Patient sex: M
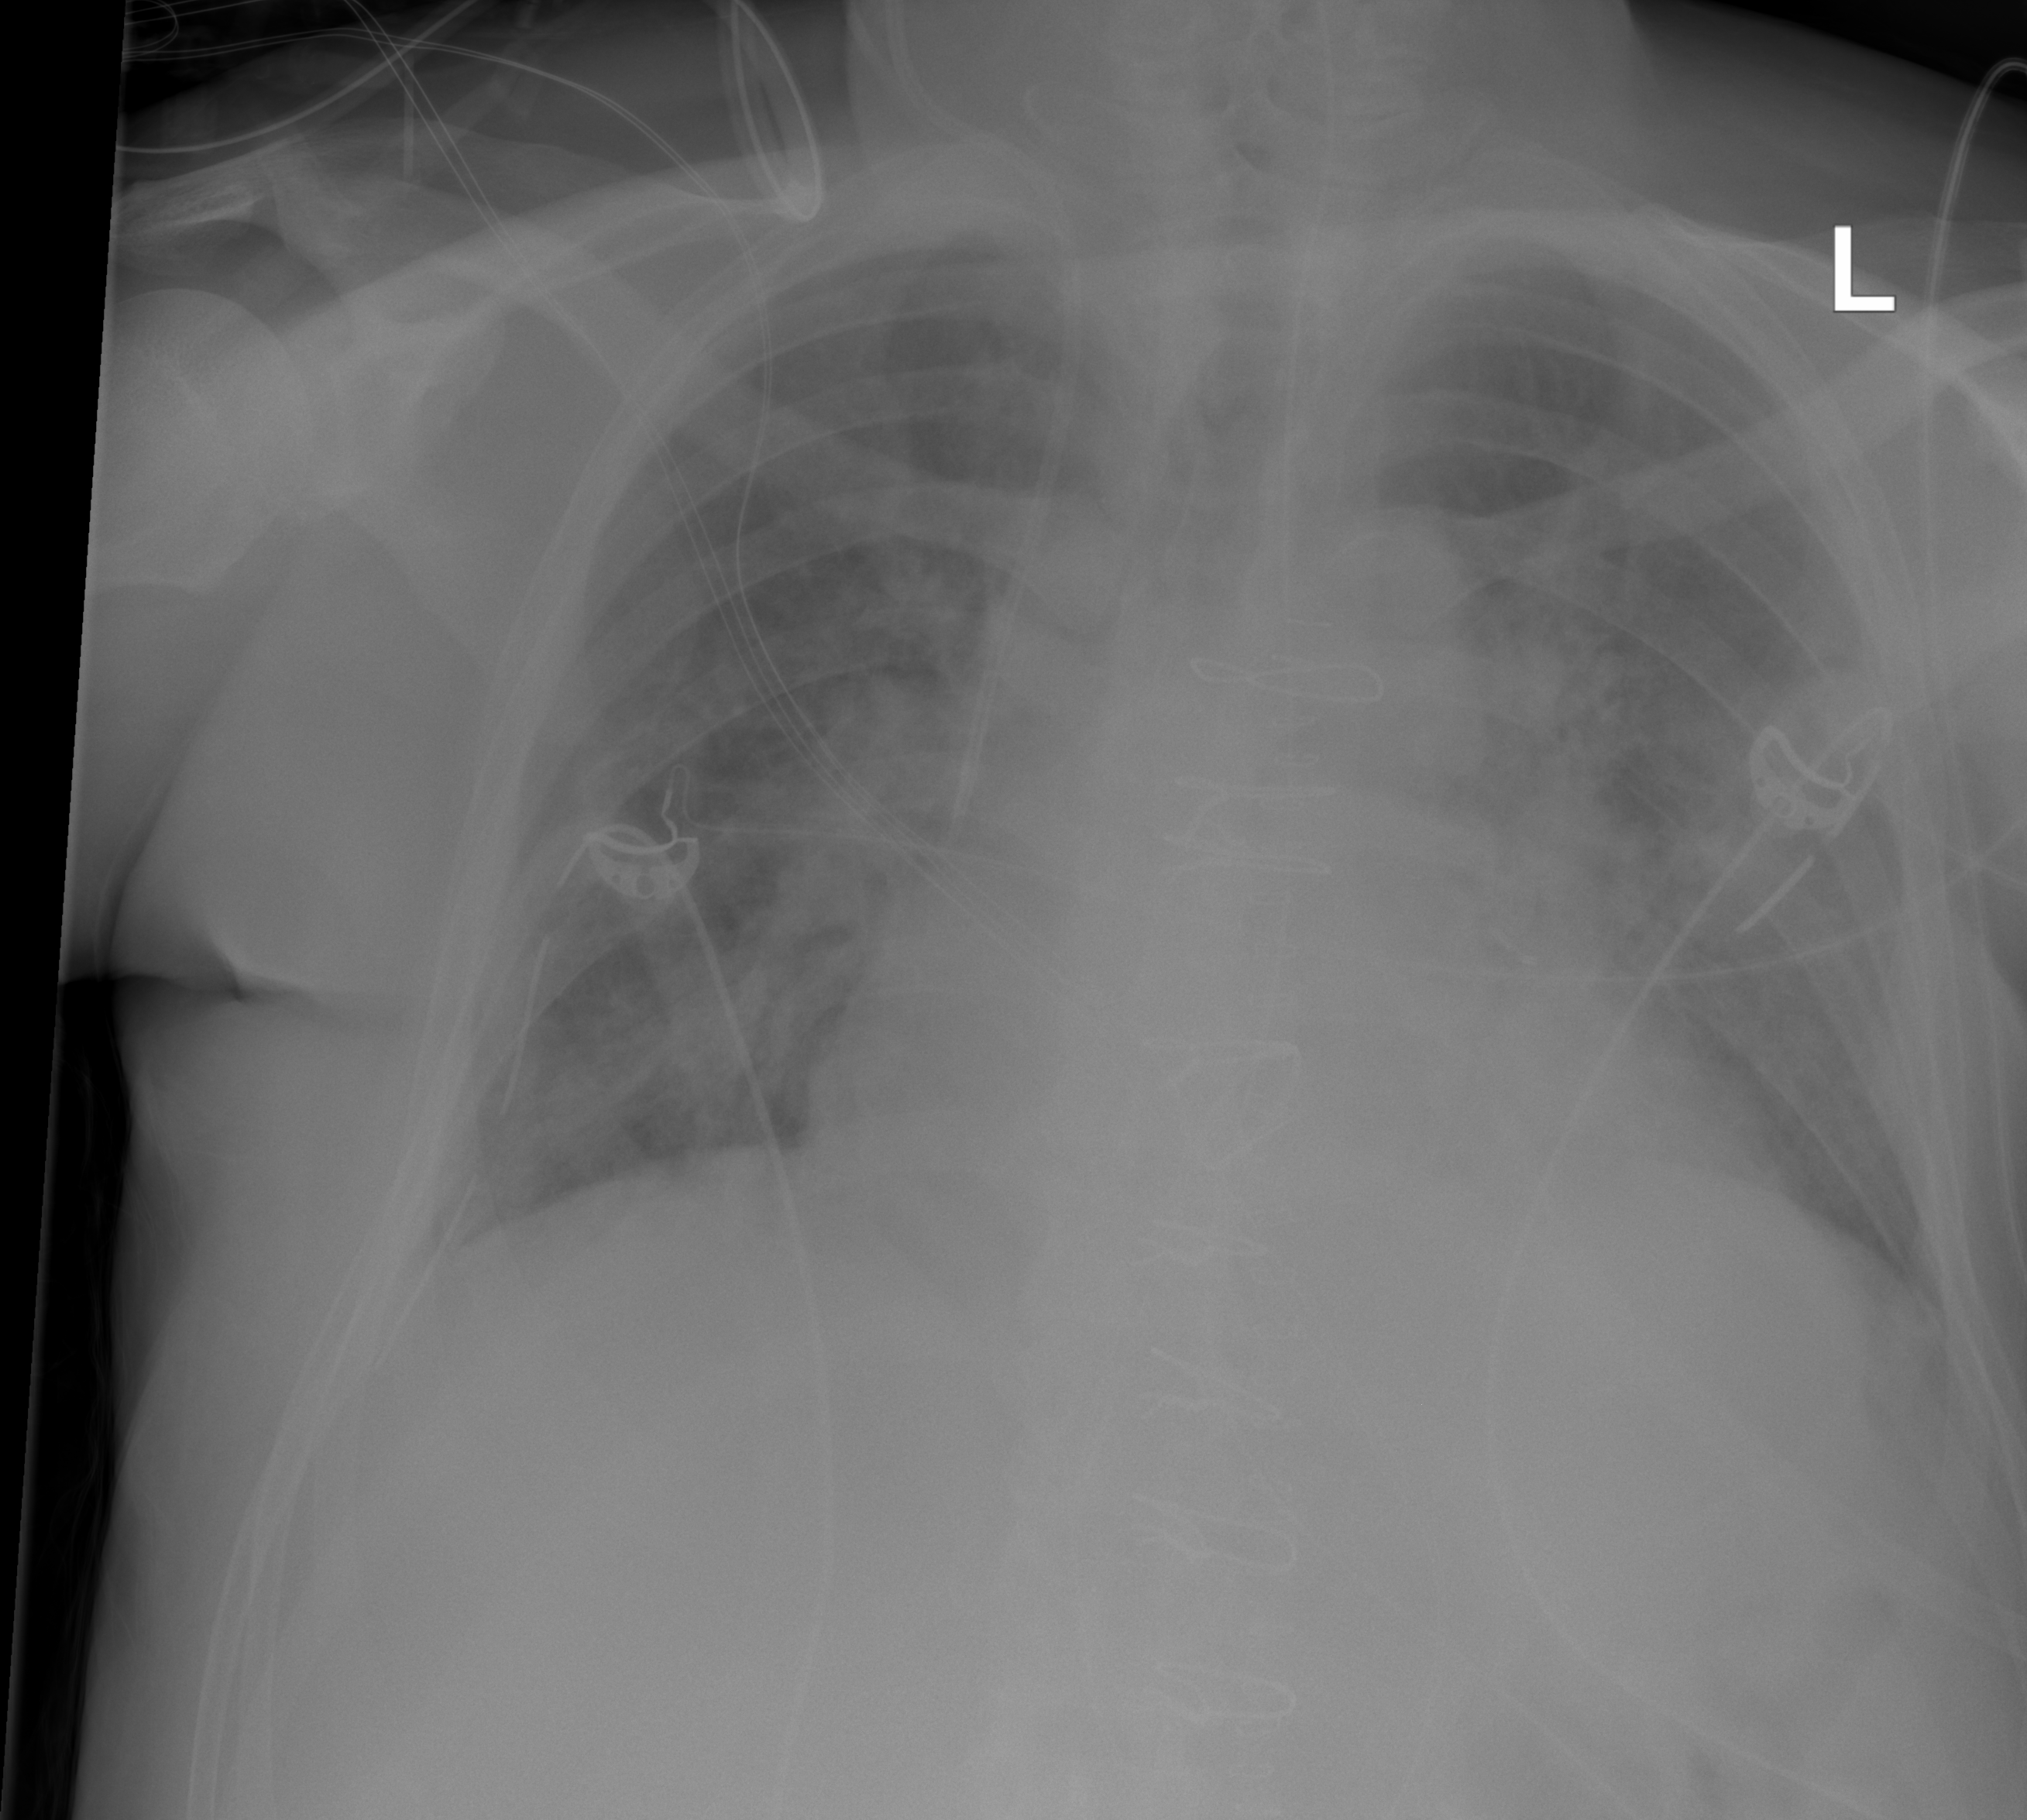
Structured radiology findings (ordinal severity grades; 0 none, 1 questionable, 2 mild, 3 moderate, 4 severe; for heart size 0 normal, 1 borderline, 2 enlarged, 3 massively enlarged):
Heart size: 2
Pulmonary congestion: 2
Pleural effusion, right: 0
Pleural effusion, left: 0
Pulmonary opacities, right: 2
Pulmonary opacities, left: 3
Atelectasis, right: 2
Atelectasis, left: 2